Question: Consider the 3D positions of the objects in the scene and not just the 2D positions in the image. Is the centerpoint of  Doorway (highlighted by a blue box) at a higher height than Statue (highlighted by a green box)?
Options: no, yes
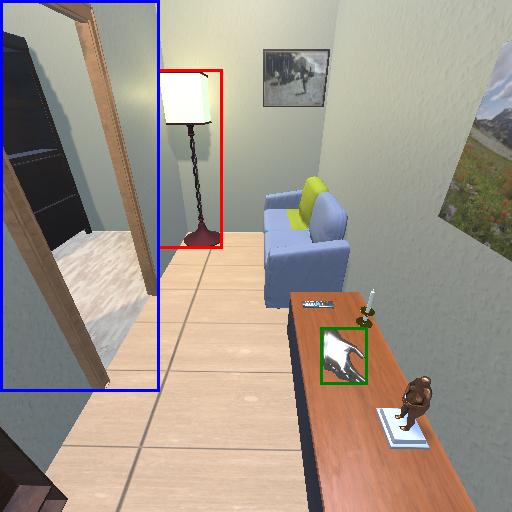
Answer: no